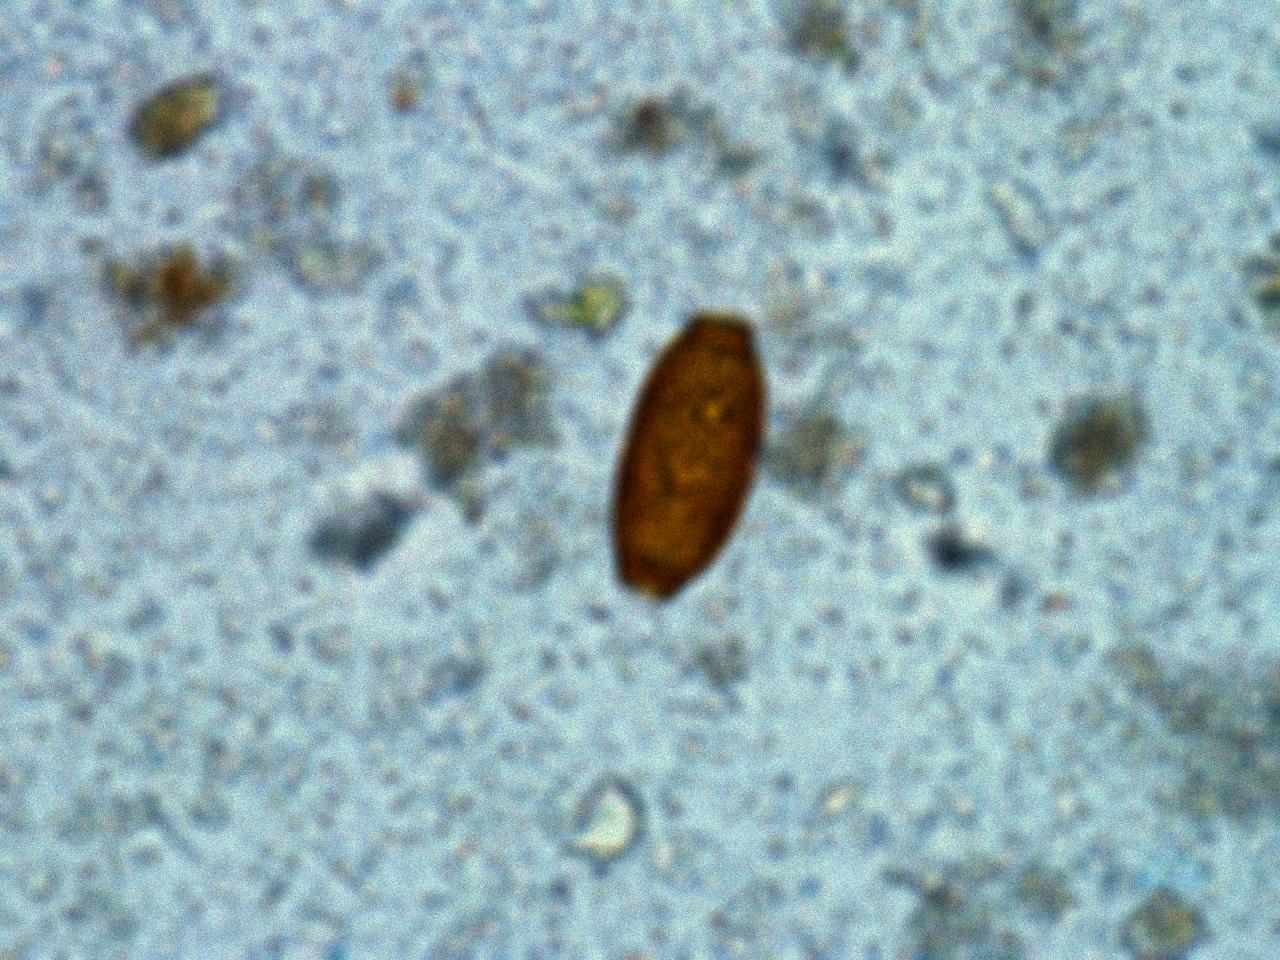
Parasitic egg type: Trichuris trichiura